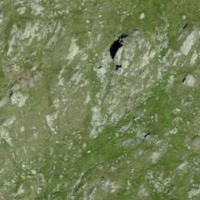
EUNIS habitat code: 26
Species observed at this site:
Oenanthe oenanthe
Marmota marmota
Phoenicurus ochruros
Aglais urticae